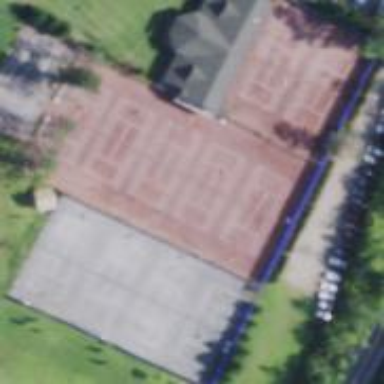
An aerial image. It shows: Tennis court in leisure pitch.